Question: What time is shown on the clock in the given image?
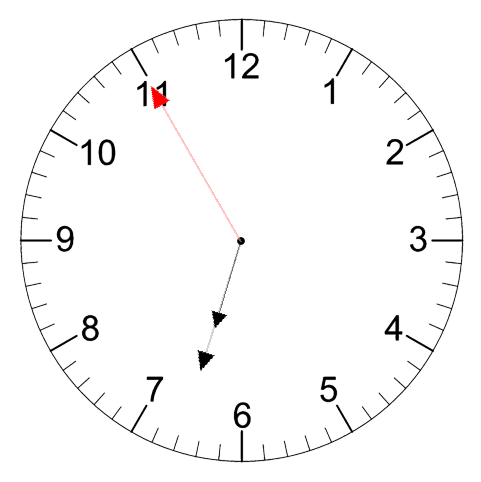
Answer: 06:32:55